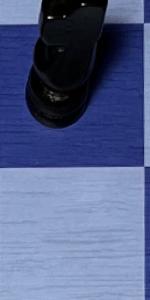
Label: Empty